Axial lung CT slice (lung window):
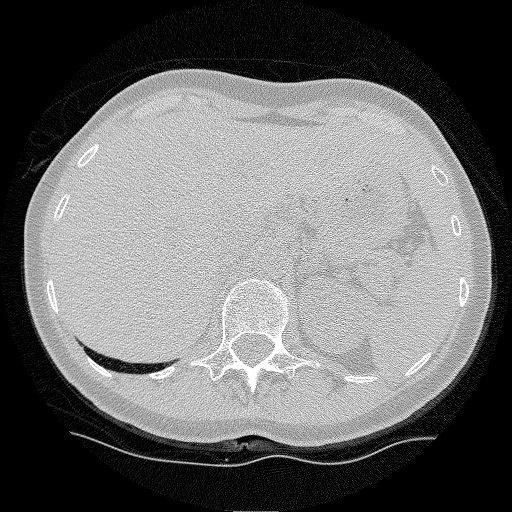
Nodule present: no